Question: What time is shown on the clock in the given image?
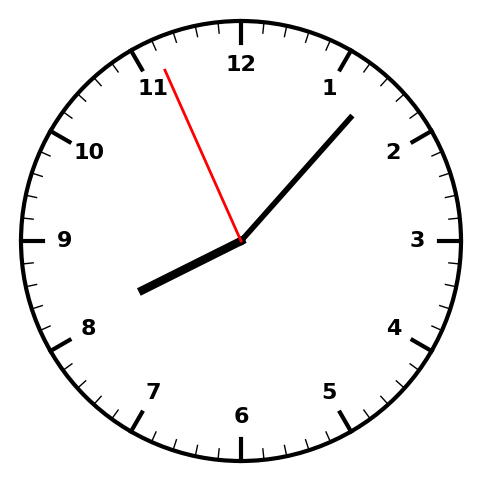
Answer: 08:06:56